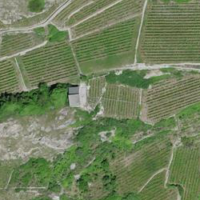
EUNIS habitat code: 40
Species observed at this site:
Erodium cicutarium